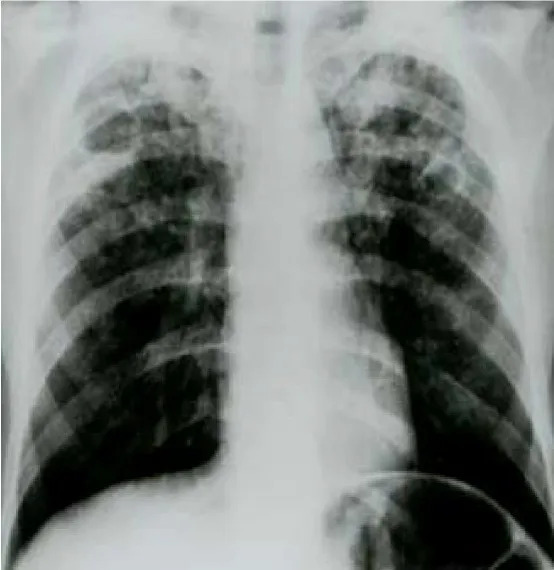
Anteroposterior chest radiograph showing cavitary lesions in both lungs.
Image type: radiology (x_ray)